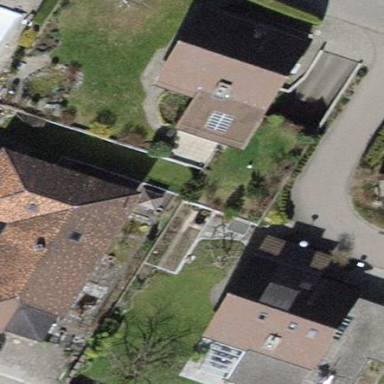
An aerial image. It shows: Detached building with hipped roof.